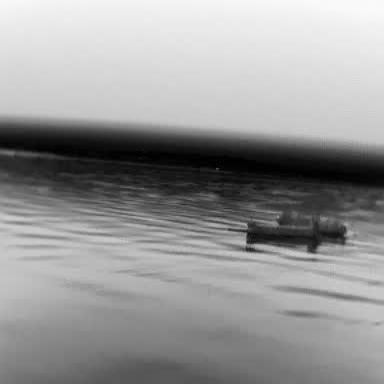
There are two objects shown in the infrared image, including a liner, and a container_ship.